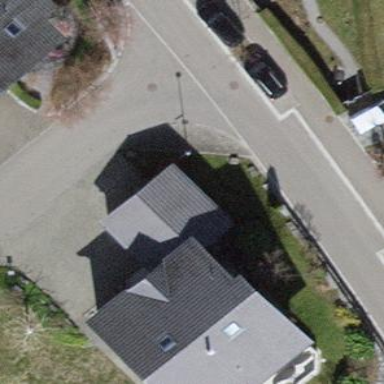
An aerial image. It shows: Garage.